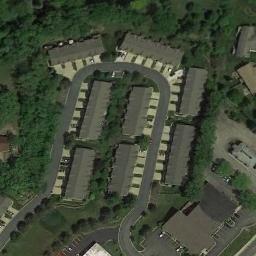
Label: residential